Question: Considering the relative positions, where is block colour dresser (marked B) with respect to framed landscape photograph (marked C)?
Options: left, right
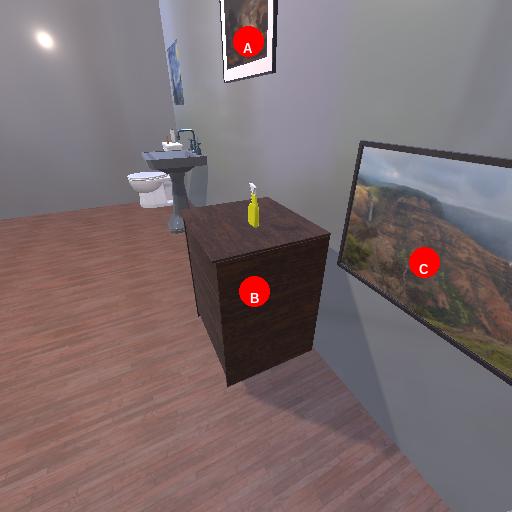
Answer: left